Question: I'm trying to make a simple script that goes to the homepage of The Whiskey Exchange, clicks on the following menu item, navigates to the new page and finally grabs a screenshot.

'''
from selenium import webdriver
from selenium.webdriver.chrome.service import Service
from webdriver_manager.chrome import ChromeDriverManager
from selenium.webdriver.chrome.options import Options
from selenium.webdriver.common.by import By
chrome_options = Options()
driver = webdriver.Chrome(options=chrome_options)
driver.get("https://www.thewhiskyexchange.com/")
driver.implicitly_wait(3)
search_bar = driver.find_element(
By.XPATH, "/html/body/div[3]/nav/div/div[3]/div/div/div[2]/a[2]")
search_bar.click()
driver.implicitly_wait(3)
driver.save_screenshot('./image.png')
driver.quit()
'''
I've tried multiple approaches to get this to work, mainly by changing the type of finder, but with no luck. I've tried copying both XPATH and Full XPATH (directly from chrome), but that hasn't worked either. Maybe it's something to do with how the site is built, but no idea.
I'm getting the following error message:
'''
NoSuchElementException: Message: no such element: Unable to locate element: {"method":"xpath","selector":"/html/body/div[3]/nav/div/div[3]/div/div/div[2]/a[2]"}
'''
First time using selenium, so the struggle is a bit real. Please help.
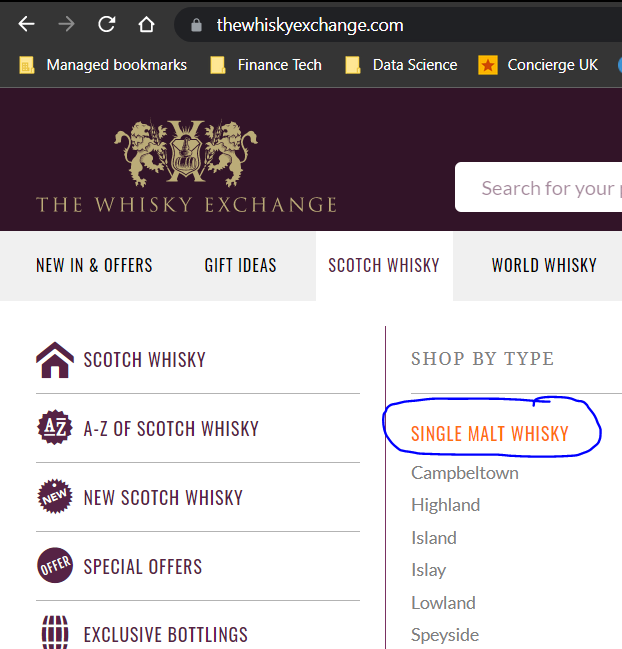
Answer: To expand the menu you don't need to click on the item, instead you can simply <URL>:
- Using :'''
driver.get('https://www.thewhiskyexchange.com/')
ActionChains(driver).move_to_element(WebDriverWait(driver, 20).until(EC.visibility_of_element_located((By.CSS_SELECTOR, "a[title='Scotch Whisky']")))).perform()
driver.save_screenshot('./Scotch_Whisky.png')
driver.quit()
'''
- Using :'''
driver.get('https://www.thewhiskyexchange.com/')
ActionChains(driver).move_to_element(WebDriverWait(driver, 20).until(EC.visibility_of_element_located((By.XPATH, "//a[@title='Scotch Whisky']")))).perform()
driver.save_screenshot('./Scotch_Whisky.png')
driver.quit()
'''
- : You have to add the following imports :'''
from selenium.webdriver.common.action_chains import ActionChains
from selenium.webdriver.support.ui import WebDriverWait
from selenium.webdriver.common.by import By
from selenium.webdriver.support import expected_conditions as EC
'''
- Screenshot:
<URL>